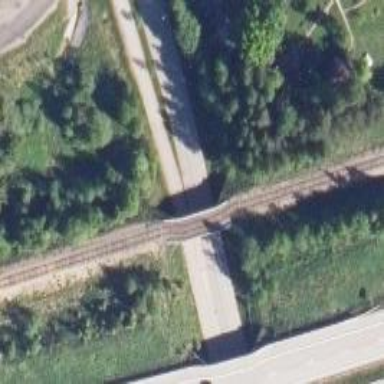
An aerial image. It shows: Bridge carrying B1 class rail track.